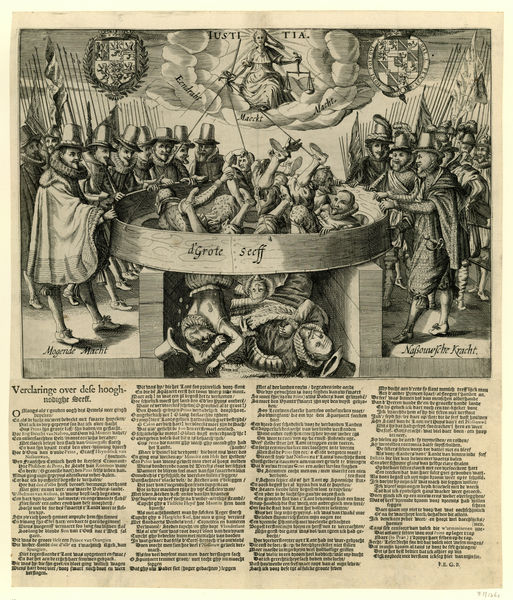
Titel: d'Grote Seeff
Standort: Amsterdam
Institution: Rijksmuseum
Schlagwörter: column, hat, men, people, soldier, soldiers, sword, swords, black, collar, old, print, woodcut, wood, cloud, hell, man, sky, death, paper, army, hats, illustration, beard, story, flag, flags, newspaper, cape, antique, history, scale, engraving, coat of arms, crest, war, god, book, dutch, text, mustache, ring, killing, colomn, banner, ruff, holy, execution, emblem, justice, scales, politics, lance, weapons, macht, demons, observers, shields, clasic, article, paragraph, top hats, crests, great, nce, justitia, justicia, arms of justice, civilized, mangled death, hands of justice, irony, cllassic, victims, d'grote, seeff, magende